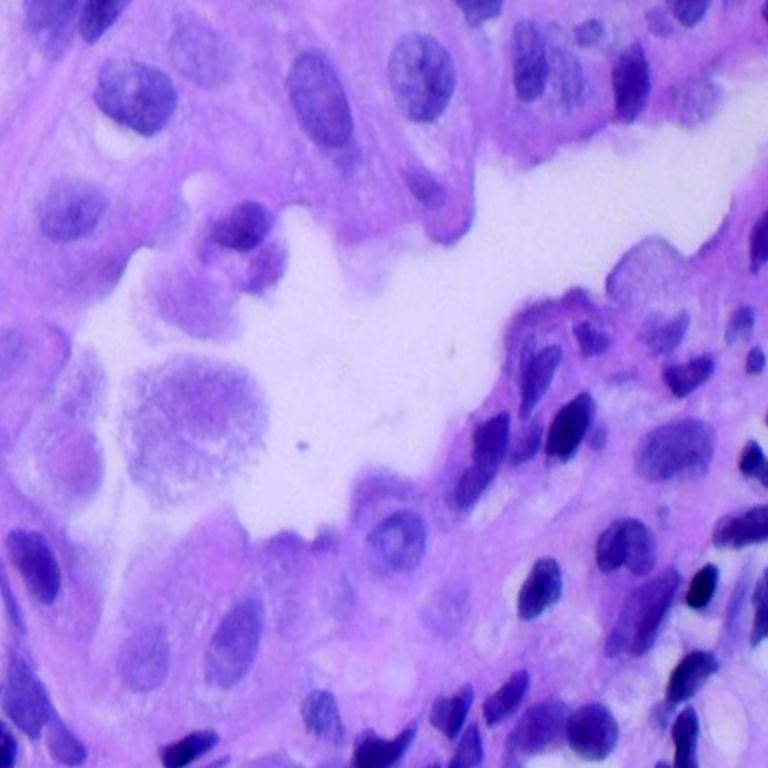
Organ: lung
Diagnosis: adenocarcinomas